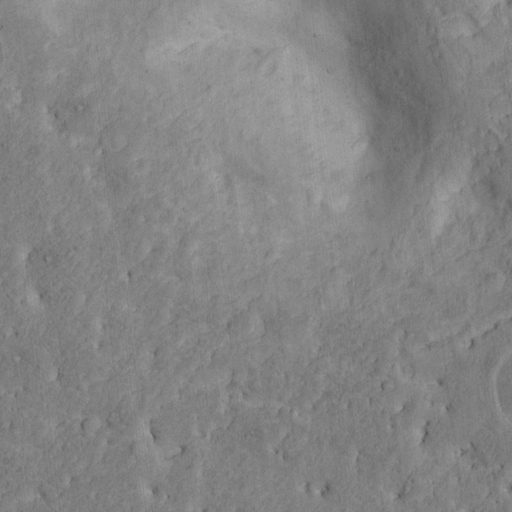
Classes present: Background